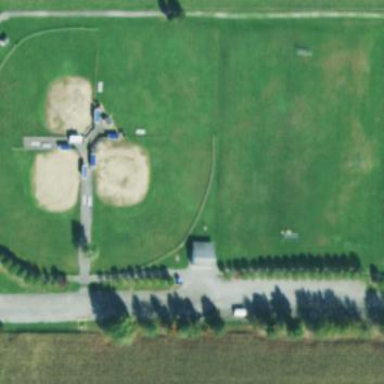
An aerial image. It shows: Baseball pitch with ground surface.